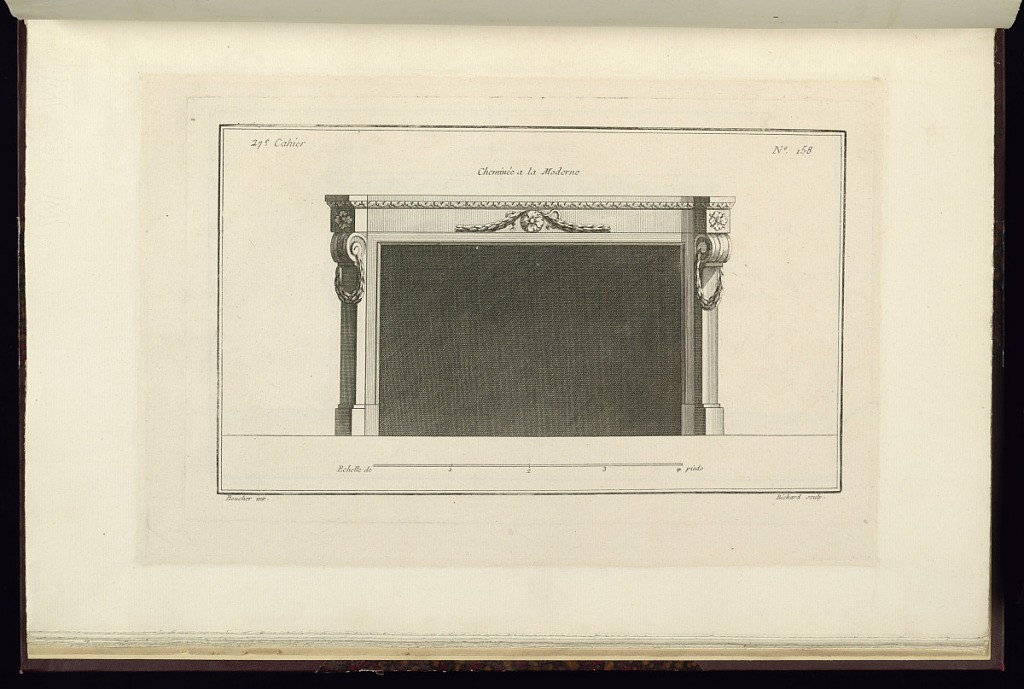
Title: Cheminée à la Moderne
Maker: Juste-François Boucher, French, 1736 – 1782
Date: ca. 1775
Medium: Engraving on off white laid paper
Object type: Print
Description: Design for a fireplace decorated with ornament including scrolls, rosettes, lamb tongue, and leaf garland draped over a rosette. The plate is signed.